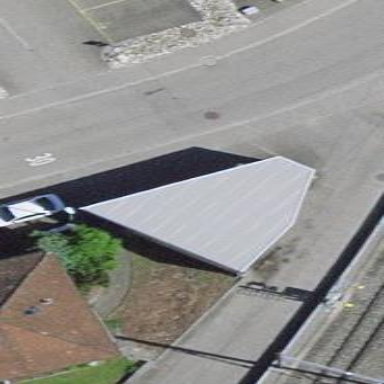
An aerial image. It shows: Fuel station building.